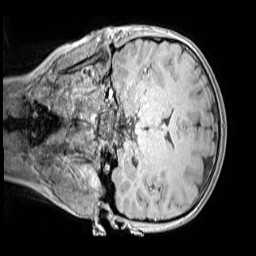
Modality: MP2RAGE
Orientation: coronal
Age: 11
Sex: female
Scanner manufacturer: siemens
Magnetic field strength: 3 T
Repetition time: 4 s
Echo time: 0.00299 s